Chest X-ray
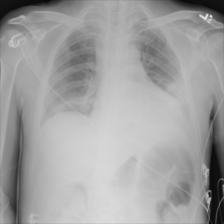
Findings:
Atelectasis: positive
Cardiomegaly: negative
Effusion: positive
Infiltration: negative
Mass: negative
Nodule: negative
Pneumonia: negative
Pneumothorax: negative
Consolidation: negative
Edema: negative
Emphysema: negative
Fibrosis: negative
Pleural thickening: negative
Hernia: negative